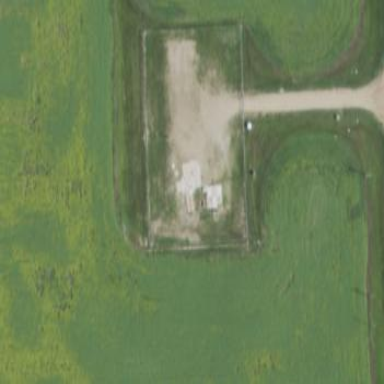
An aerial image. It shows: Military bunker surrounded by fence.